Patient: sex M, age 61
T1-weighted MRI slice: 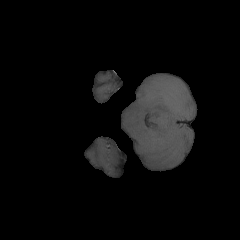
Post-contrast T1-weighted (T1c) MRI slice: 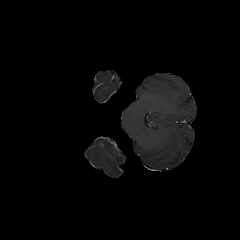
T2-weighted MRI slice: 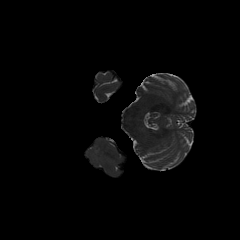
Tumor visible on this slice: yes
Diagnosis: Glioblastoma, IDH-wildtype
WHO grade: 4